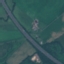
Land use / land cover: Highway